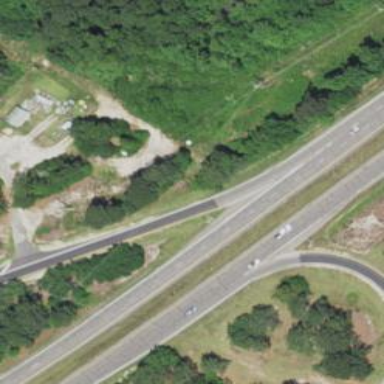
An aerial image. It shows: Trunk link highway.